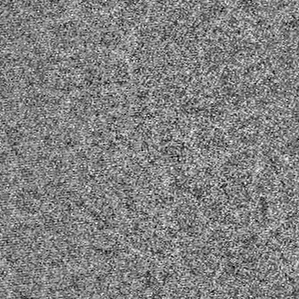
Label: frost